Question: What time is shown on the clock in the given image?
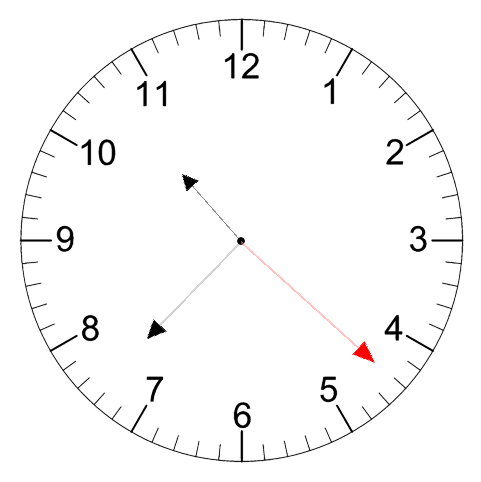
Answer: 10:37:22